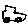
Label: car